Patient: sex F, age 72
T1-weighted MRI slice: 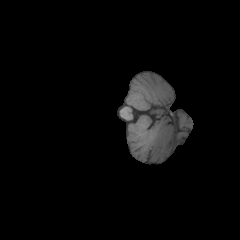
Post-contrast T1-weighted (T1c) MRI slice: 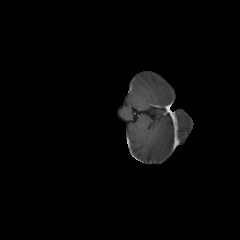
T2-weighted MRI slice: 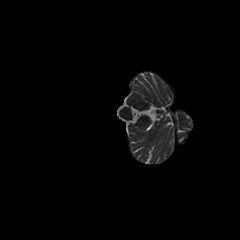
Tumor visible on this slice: no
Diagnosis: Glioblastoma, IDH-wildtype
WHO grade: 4